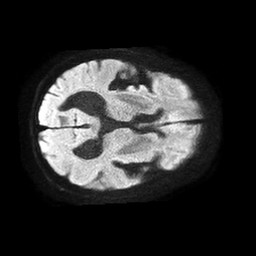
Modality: TRACE
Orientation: axial
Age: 76
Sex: female
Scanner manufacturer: philips
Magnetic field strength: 1.5 T
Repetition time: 4.6 s
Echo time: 0.08517 s